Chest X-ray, PA view. Patient: 36 years old, sex F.
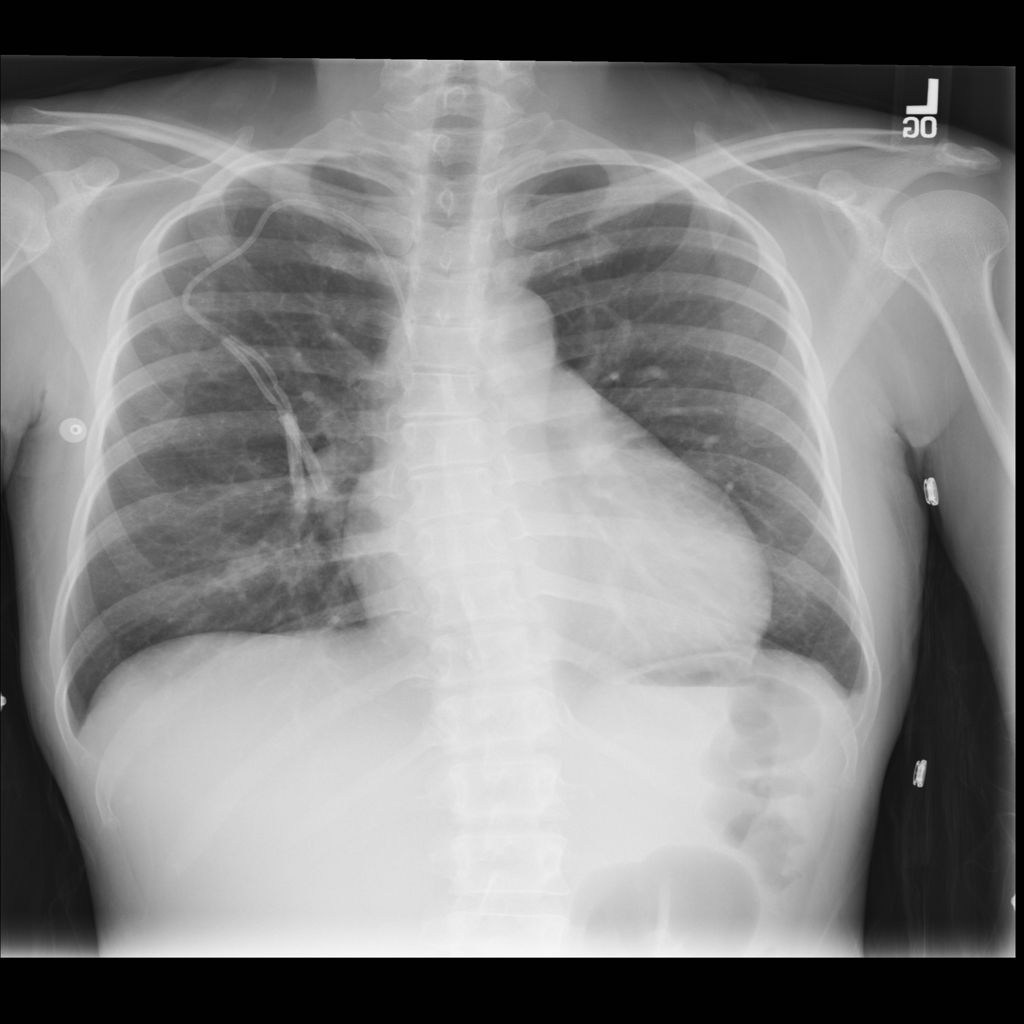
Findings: Cardiomegaly